Question: I want to add a color scale legend to a plot I have created with polygons where the fill color of each polygon is predetermined.
The image below are my polygons and the code below is what I use to generate my plot (if there is a better way to code this please advise).

'''
plot(alldata[alldata[,3]==forceIds[50],1:2], col="orange", type='l', xlim=range(alldata[,1]),ylim=range(alldata[,2]))
for(i in 1:length(forceIds)){
polygon(x=alldata[alldata[,3]==forceIds[i],1],y=alldata[alldata[,3]==forceIds[i],2], col=A3$Key2[i])
}
'''
alldata is my dataset with all the polygons, forceIds are the unique list of polygons, A3 is a table with my predefined colors (output of colors from an earlier heatmap).
I want to add a color scale legend to the bottom of each graph, labeled "Good - Bad"?
Thanks.
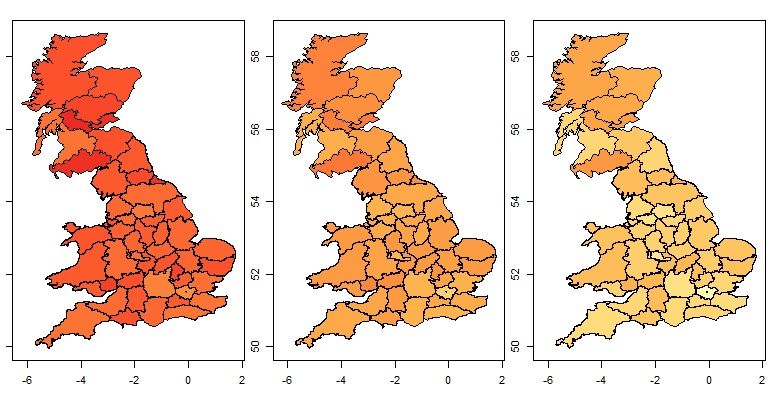
Answer: Perhaps this can get you started. You'll need to replace the colour ramps with the A3 table colours.
'''
# create a 6 plot layout, with a tall top row and narrow bottom row
layout(mat=matrix(data = 1:6, nrow = 2, byrow=T), heights=c(3,1))
# standard left, bottom, top and right margins
par(mar=c(5,4,4,2)+0.1)
for (i in 1:3) { plot(1:3) }
# reduce the size of the top margin so the plots and colour bars are closer
par(mar=c(5,4,1,2)+0.1)
# create a matrix coding the values 1 (Bad) to 10 (Good)
m = matrix(data = 1:10, ncol = 1)
# plot 3 colour bars and add custom axis
for (i in 1:3) {
image(x = 1:10, y = 1, z = m,
col=colorRampPalette(c('orange', 'red'))(10),
axes=F, xlab='', ylab='')
axis(3, at=c(1,10), labels = c('Bad', 'Good'))
}
'''